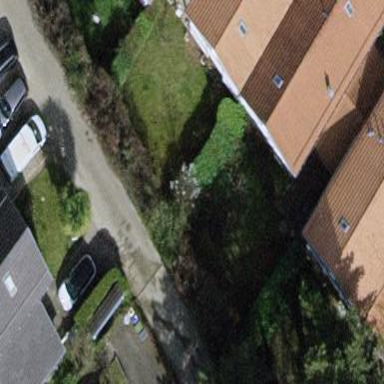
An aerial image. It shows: Garden surrounded by fence.